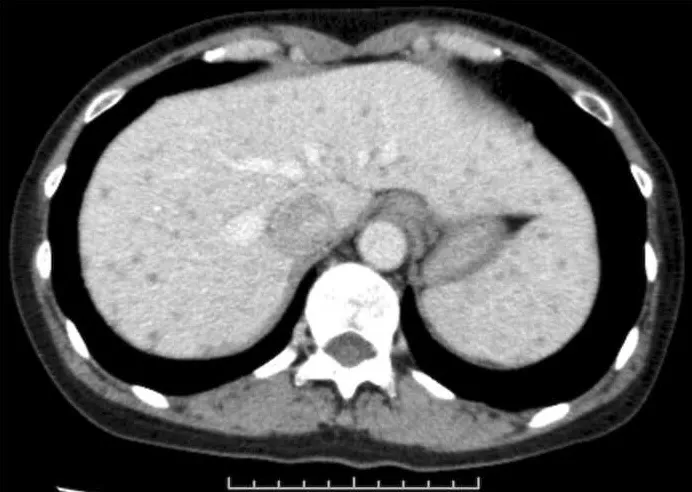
Contrast-enhanced computed tomography (CT) of the abdomen two days before admission, Abdominal contrast-enhanced CT performed two days prior to admission shows multiple small, low-absorption areas in the liver and spleen.
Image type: radiology (ct)